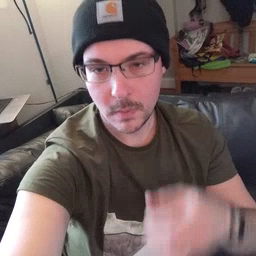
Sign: tiger